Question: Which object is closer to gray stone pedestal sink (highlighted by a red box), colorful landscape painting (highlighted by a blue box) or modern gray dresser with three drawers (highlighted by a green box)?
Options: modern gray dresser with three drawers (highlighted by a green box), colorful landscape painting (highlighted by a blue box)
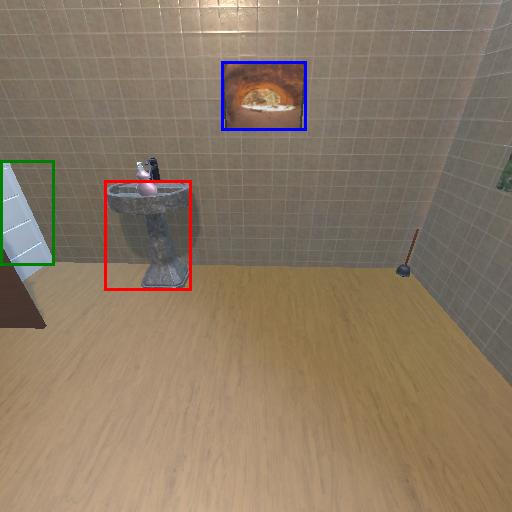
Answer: modern gray dresser with three drawers (highlighted by a green box)